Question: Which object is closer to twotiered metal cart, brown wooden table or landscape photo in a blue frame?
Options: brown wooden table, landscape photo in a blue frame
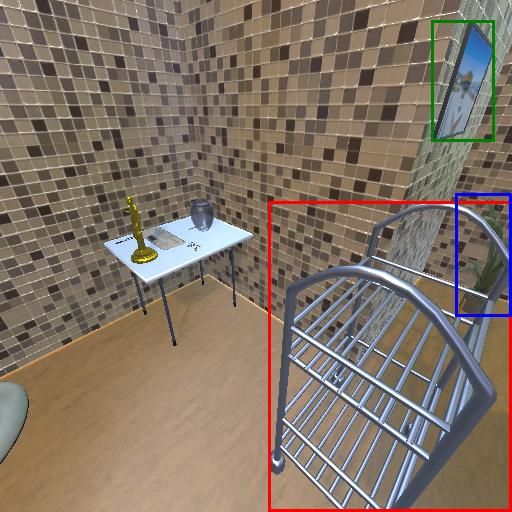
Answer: brown wooden table